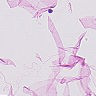
Metastatic tissue present: no